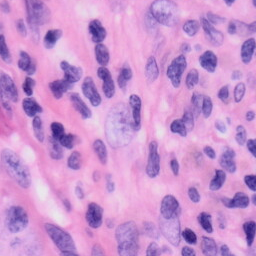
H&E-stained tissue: Skin